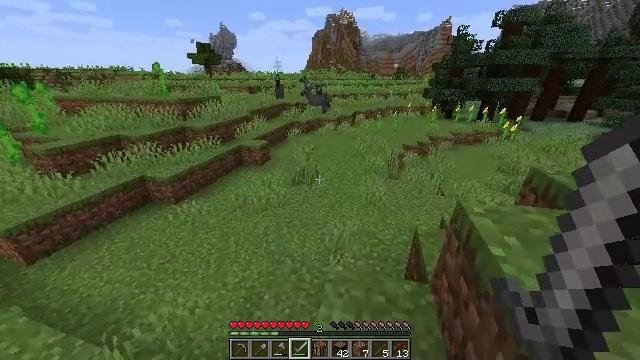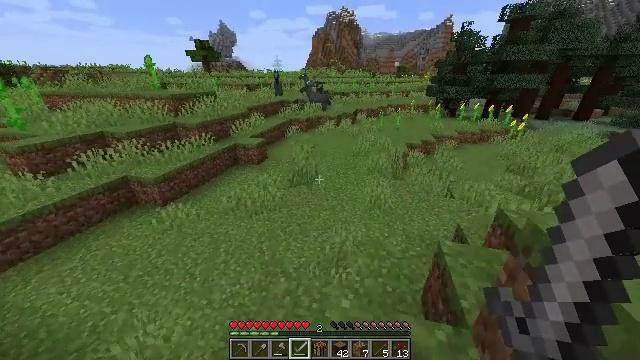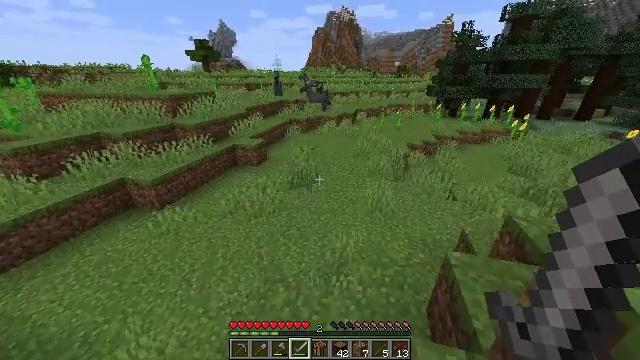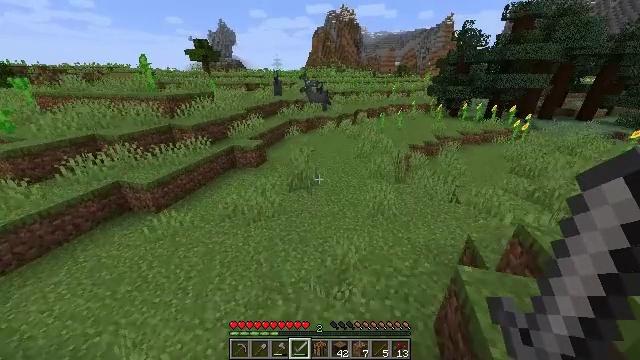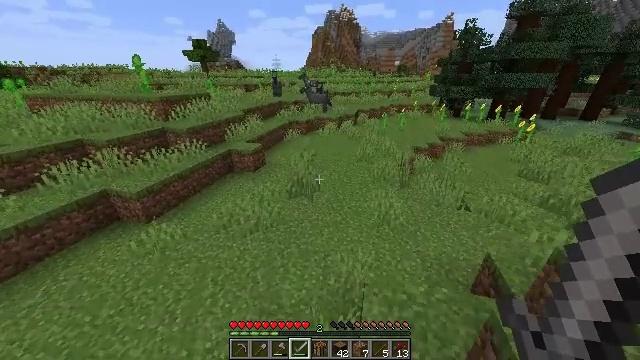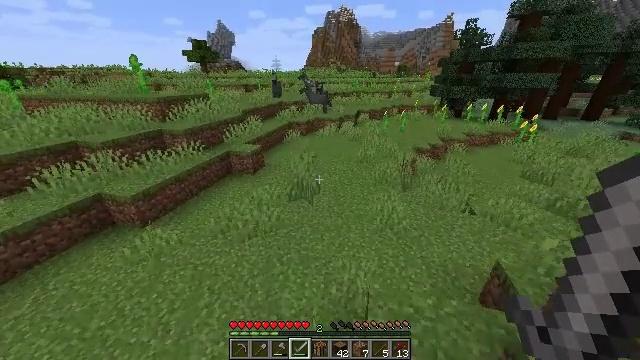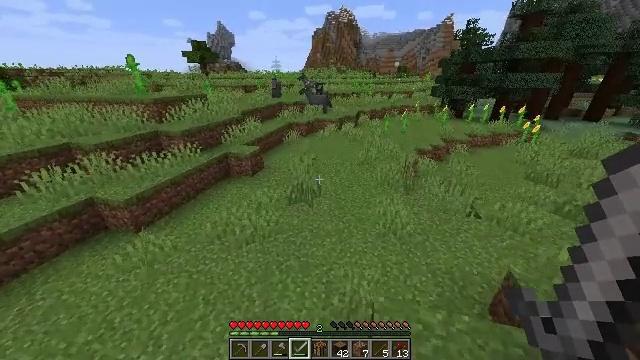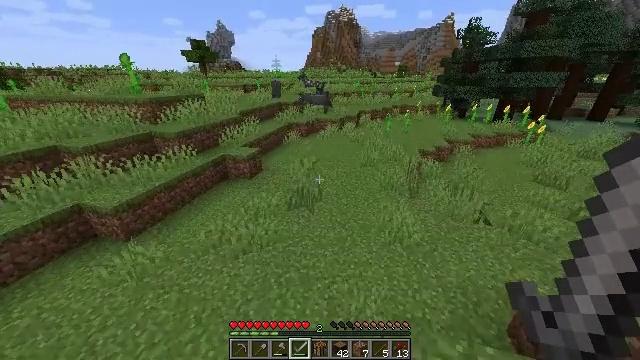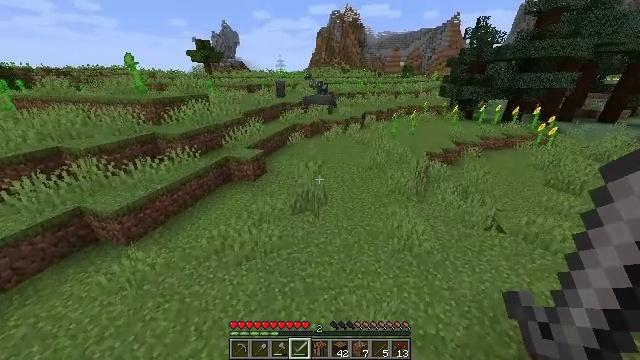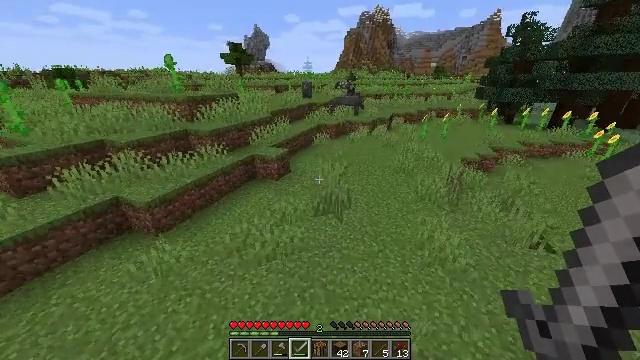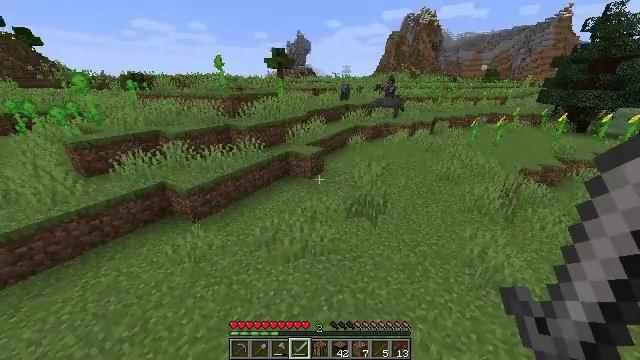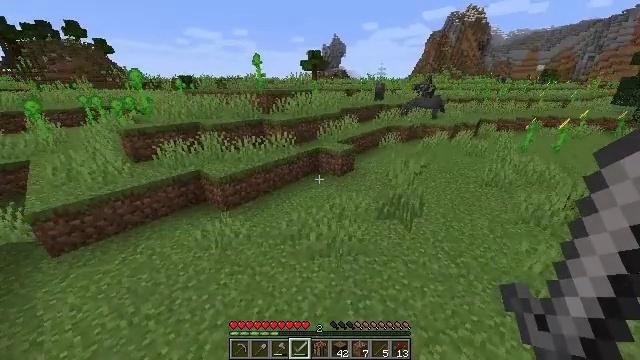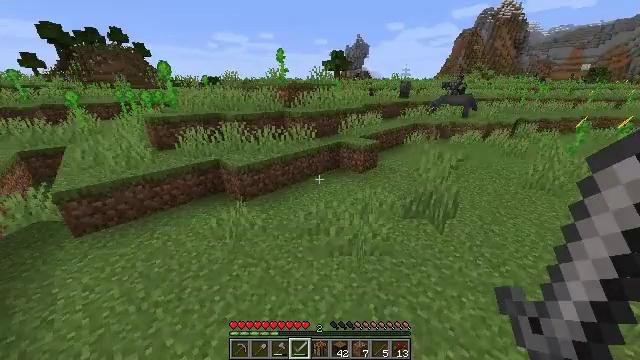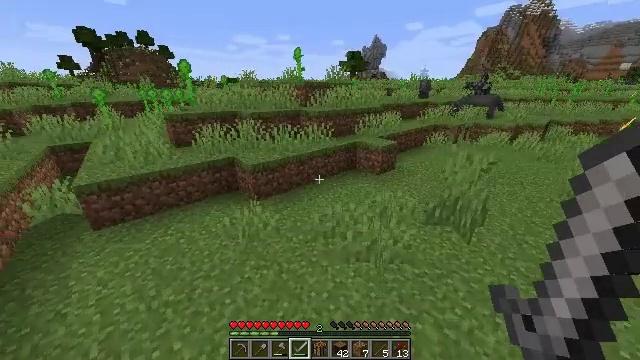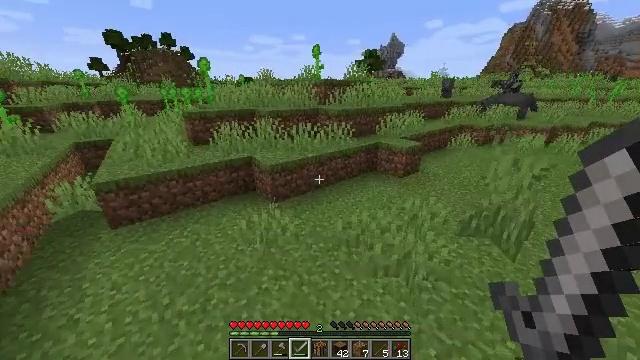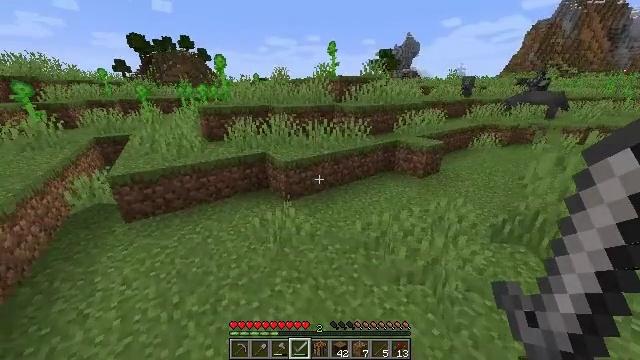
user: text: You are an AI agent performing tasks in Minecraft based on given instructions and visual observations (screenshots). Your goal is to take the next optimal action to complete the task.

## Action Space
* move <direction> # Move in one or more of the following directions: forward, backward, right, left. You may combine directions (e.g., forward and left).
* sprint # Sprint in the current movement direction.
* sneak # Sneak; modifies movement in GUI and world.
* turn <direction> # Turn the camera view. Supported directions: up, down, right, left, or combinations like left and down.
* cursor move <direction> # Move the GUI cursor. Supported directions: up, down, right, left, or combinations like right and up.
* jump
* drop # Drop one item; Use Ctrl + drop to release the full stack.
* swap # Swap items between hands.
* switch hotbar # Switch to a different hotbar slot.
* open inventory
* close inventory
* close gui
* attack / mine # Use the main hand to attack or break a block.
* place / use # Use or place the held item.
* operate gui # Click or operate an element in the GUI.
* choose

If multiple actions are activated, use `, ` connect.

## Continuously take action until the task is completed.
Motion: motion action
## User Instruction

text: Retrieve sunflower in your inventory.
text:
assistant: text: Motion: move forward, sprint
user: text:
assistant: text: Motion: move forward, sprint
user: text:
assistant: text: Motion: move forward, sprint
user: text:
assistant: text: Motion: move forward, sprint
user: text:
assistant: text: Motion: move forward, sprint
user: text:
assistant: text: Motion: move forward, sprint
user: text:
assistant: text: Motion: move forward and move left, sprint
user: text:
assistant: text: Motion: move forward and move left, sprint
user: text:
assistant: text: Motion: move forward and move left, sprint, turn left
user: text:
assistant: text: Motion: move forward and move left, sprint, turn left
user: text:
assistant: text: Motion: move forward and move left, sprint, turn left
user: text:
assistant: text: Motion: move forward and move left, sprint, turn left
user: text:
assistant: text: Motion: move forward and move left, sprint, turn left
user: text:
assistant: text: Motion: move forward and move left, sprint, turn left
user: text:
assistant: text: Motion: move forward, sprint, turn left
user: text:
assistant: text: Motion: move forward, sprint, turn left
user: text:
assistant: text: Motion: move forward, sprint, turn left
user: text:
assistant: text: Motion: move forward, sprint, turn left
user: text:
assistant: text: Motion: move forward, sprint, turn left
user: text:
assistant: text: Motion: move forward, sprint, turn left
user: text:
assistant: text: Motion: move forward, sprint, turn left
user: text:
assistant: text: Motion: move forward, sprint, turn left
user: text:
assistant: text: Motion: move forward, sprint, turn left
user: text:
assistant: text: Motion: move forward, sprint, turn left
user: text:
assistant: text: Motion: move forward, sprint, turn left
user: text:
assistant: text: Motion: move forward, sprint, turn left
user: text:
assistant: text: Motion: move forward, sprint, turn left
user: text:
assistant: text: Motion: move forward, sprint, jump
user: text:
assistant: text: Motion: move forward, sprint, jump
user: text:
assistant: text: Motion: move forward, sprint, jump